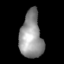
Tissue: lung
Cell type: Epithelial cells
Senescence score: 0.1836
Nuclear area (px): 1011
Mean DAPI intensity: 148.127